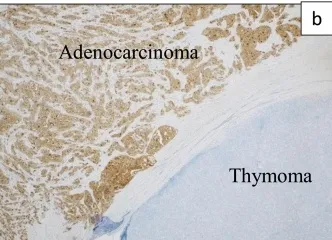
The pathological finding of this tumor. Immunohistochemical (IHC) staining was positive for MUC1 and CD5.
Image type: pathology (immunostaining)